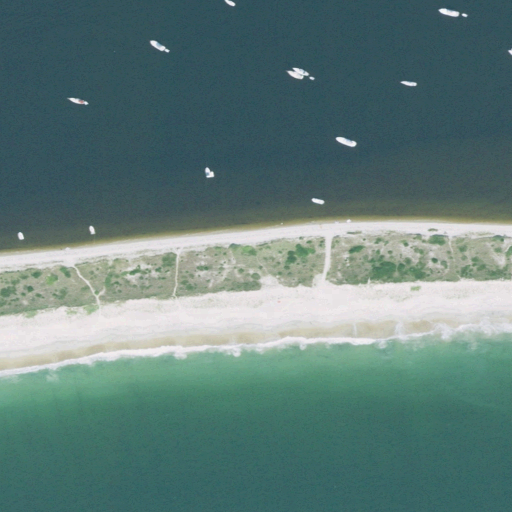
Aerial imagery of cape in Rhode Island named The Naps containing open water and barren land